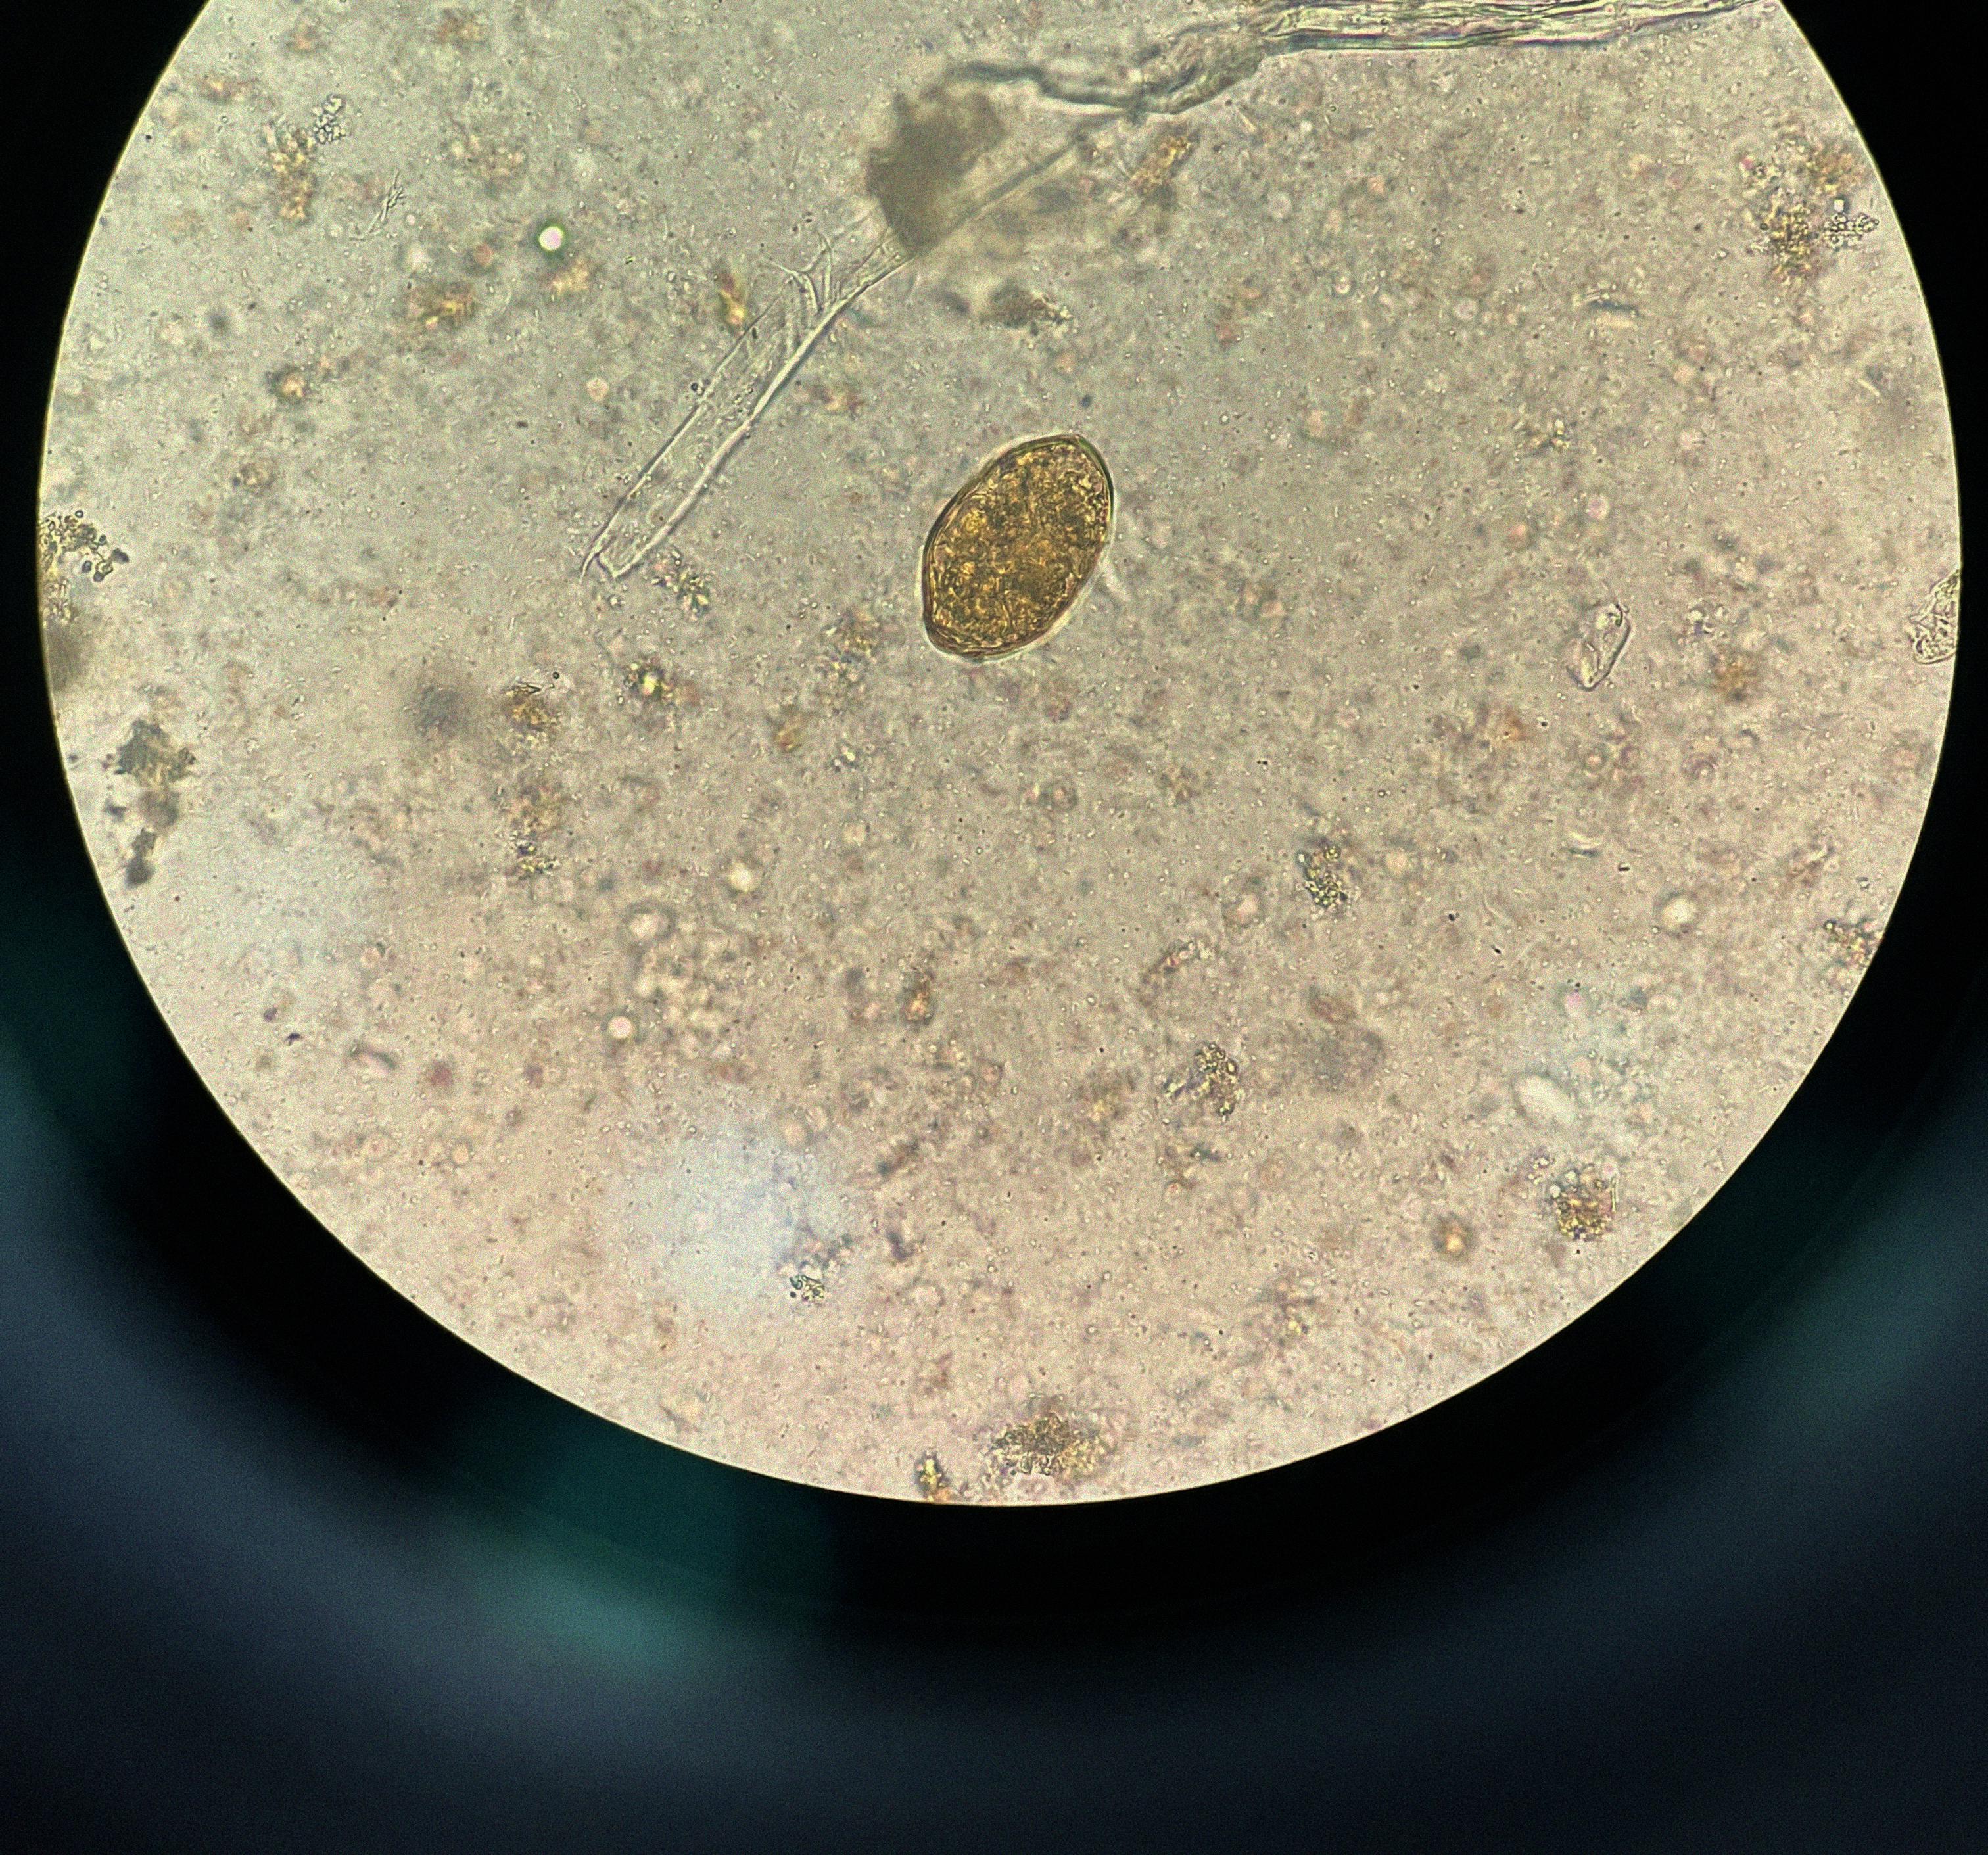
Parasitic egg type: Paragonimus spp